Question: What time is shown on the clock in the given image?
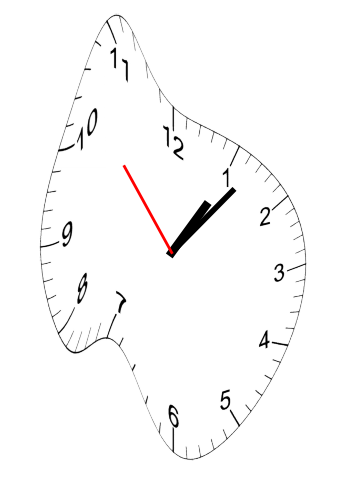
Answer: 01:06:53